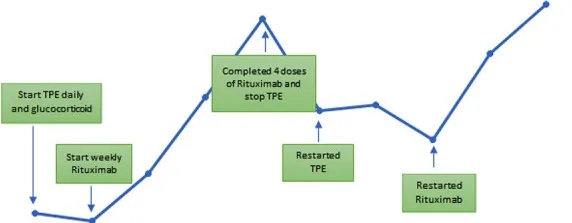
Platelet count over the course of treatment.
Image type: chart (chart)